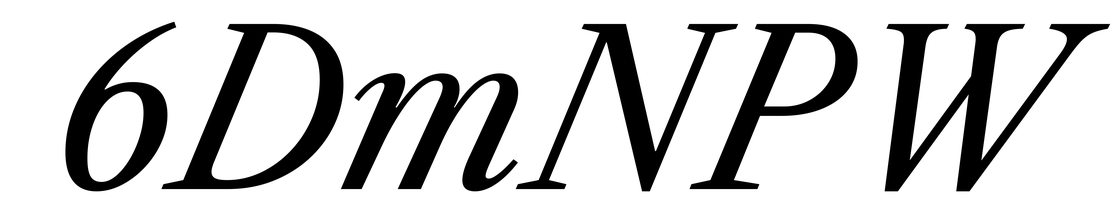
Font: LibreCaslonText-Italic_Italic